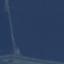
Land use / land cover class: SeaLake